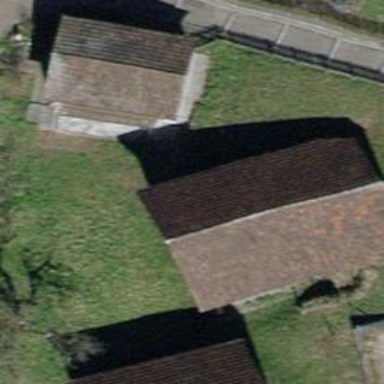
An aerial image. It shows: Pitched roof building.